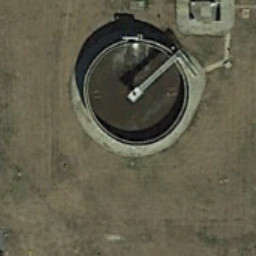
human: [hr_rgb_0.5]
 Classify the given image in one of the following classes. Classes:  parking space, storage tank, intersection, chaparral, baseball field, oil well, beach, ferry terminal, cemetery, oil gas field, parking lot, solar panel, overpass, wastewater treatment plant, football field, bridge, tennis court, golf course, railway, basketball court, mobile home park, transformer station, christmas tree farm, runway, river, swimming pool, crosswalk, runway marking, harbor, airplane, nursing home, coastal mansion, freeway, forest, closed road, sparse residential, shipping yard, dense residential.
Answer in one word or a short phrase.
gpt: wastewater treatment plant